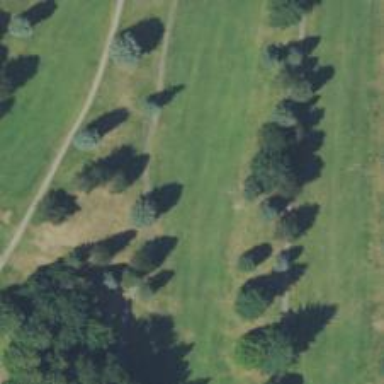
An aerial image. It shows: View of golf hole.